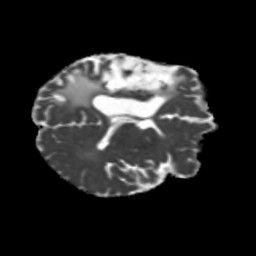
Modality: MD
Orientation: axial
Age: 46
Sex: male
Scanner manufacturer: siemens
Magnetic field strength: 3 T
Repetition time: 5.25 s
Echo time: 0.08 s